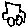
Label: car